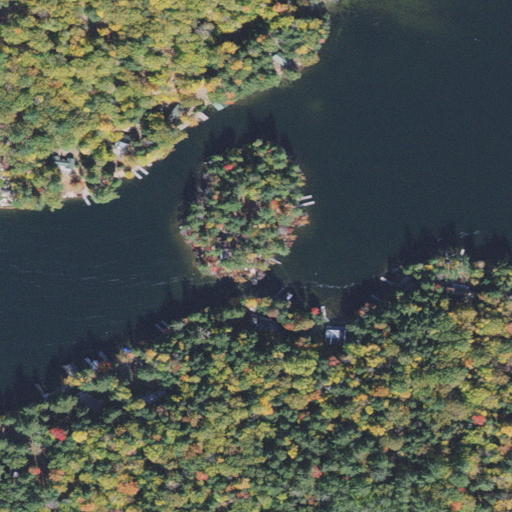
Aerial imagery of island in New Hampshire named Devens Island containing open water, evergreen forest, mixed forest, deciduous forest, low intensity development, open development, medium intensity development, herbaceous wetlands, and grassland